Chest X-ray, PA view. Patient: 34 years old, sex F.
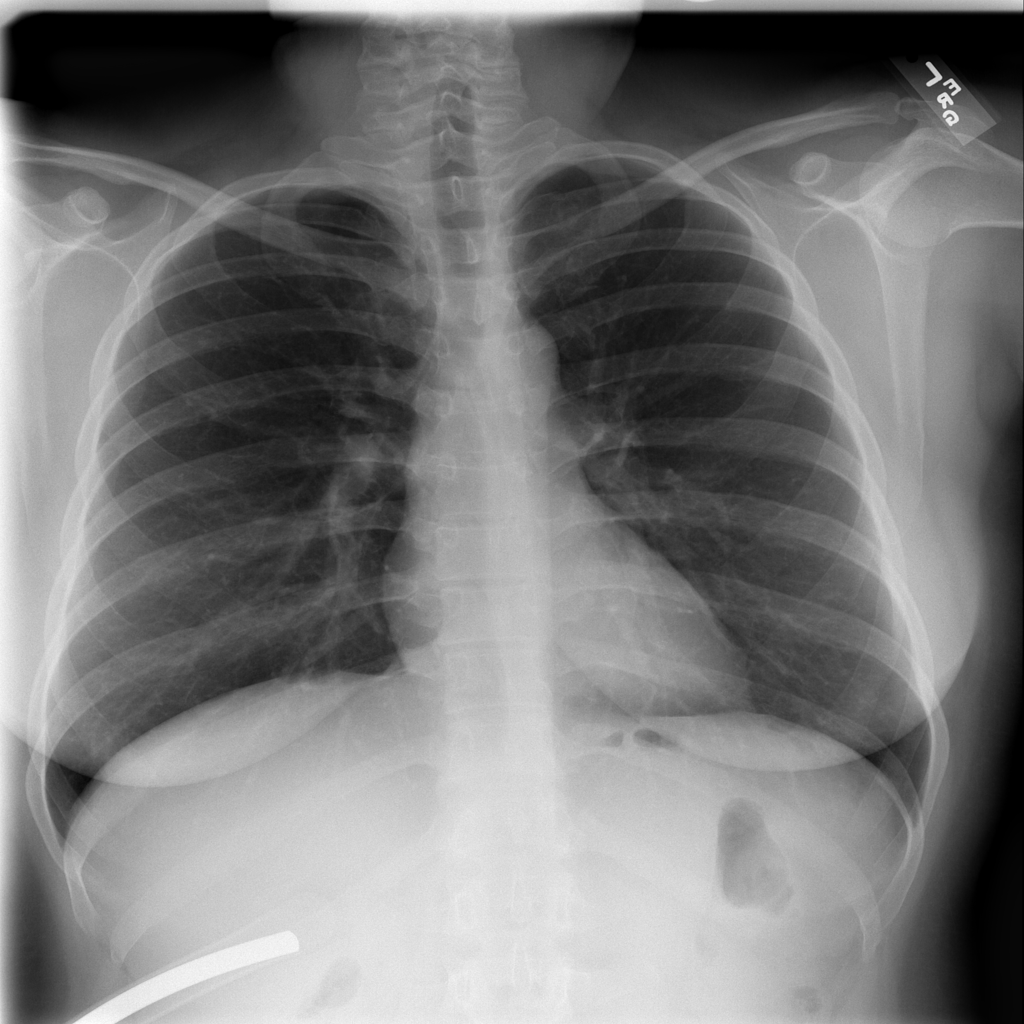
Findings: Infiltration